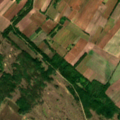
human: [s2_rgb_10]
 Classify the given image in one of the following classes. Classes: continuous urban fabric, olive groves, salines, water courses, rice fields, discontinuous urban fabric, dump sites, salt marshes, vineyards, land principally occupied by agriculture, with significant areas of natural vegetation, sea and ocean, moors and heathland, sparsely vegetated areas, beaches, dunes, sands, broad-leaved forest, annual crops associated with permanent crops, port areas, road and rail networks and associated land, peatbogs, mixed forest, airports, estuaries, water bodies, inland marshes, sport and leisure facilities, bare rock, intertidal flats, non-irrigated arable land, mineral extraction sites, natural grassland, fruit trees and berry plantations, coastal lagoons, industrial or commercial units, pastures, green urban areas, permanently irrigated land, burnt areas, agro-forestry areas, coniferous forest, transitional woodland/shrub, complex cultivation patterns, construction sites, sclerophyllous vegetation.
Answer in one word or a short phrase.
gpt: non-irrigated arable land, pastures, land principally occupied by agriculture, with significant areas of natural vegetation, broad-leaved forest, transitional woodland/shrub